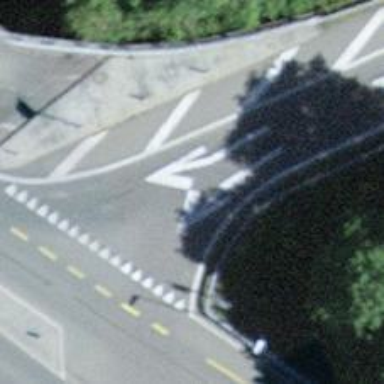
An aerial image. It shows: Road with "give way" sign.